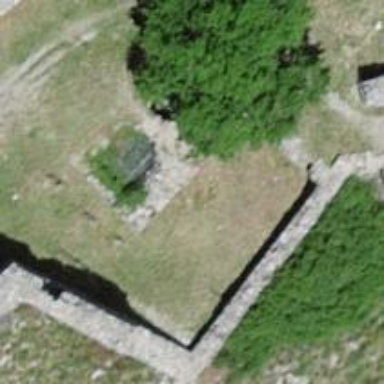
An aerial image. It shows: Castle with historical significance.